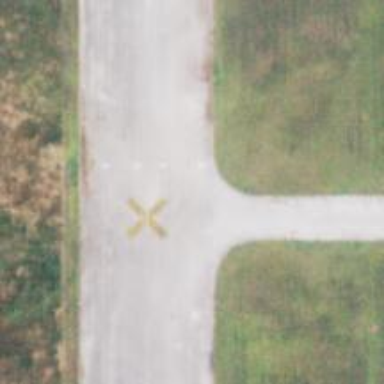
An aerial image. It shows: Abandoned airport with asphalt surface.